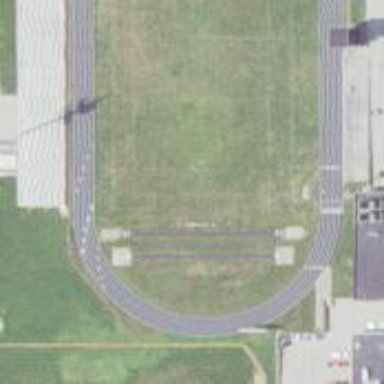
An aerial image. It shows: Track in leisure land area designed for pole vaulting.